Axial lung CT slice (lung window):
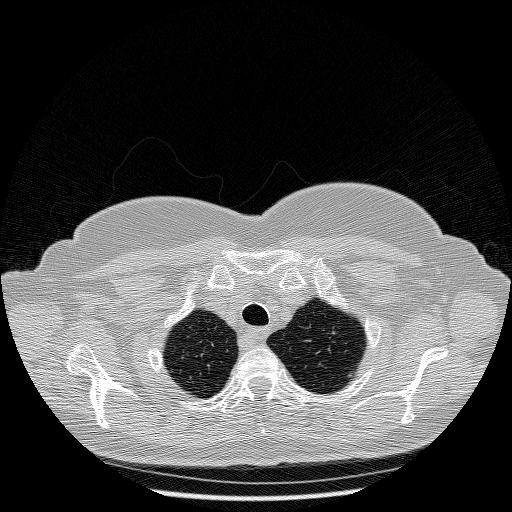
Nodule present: no